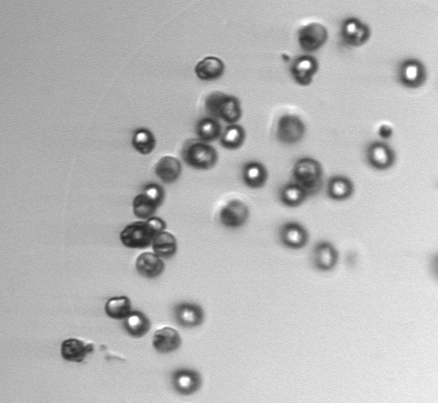
Label: Phaeocystis